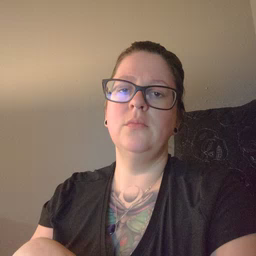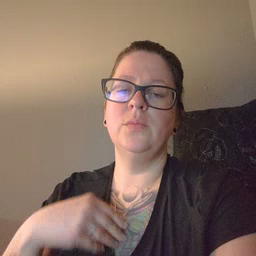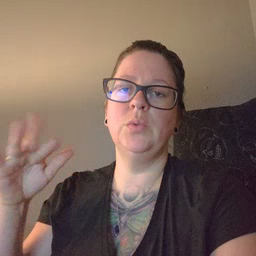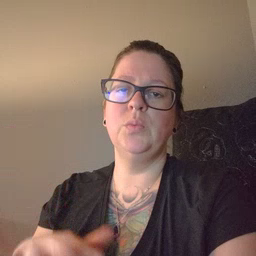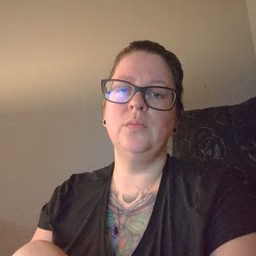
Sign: snow